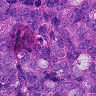
Metastatic tissue present: yes